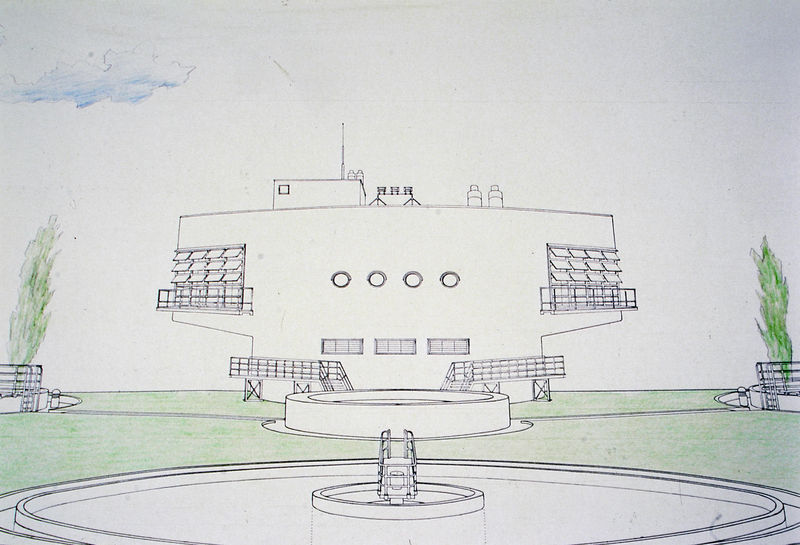
Titel: Ansicht des Betriebsgebäudes
Künstler: Gustav Peichl
Standort: Berlin
Institution: PEA (Phosphat-Eleminations-Anlage)
Schlagwörter: architektur, entwurf